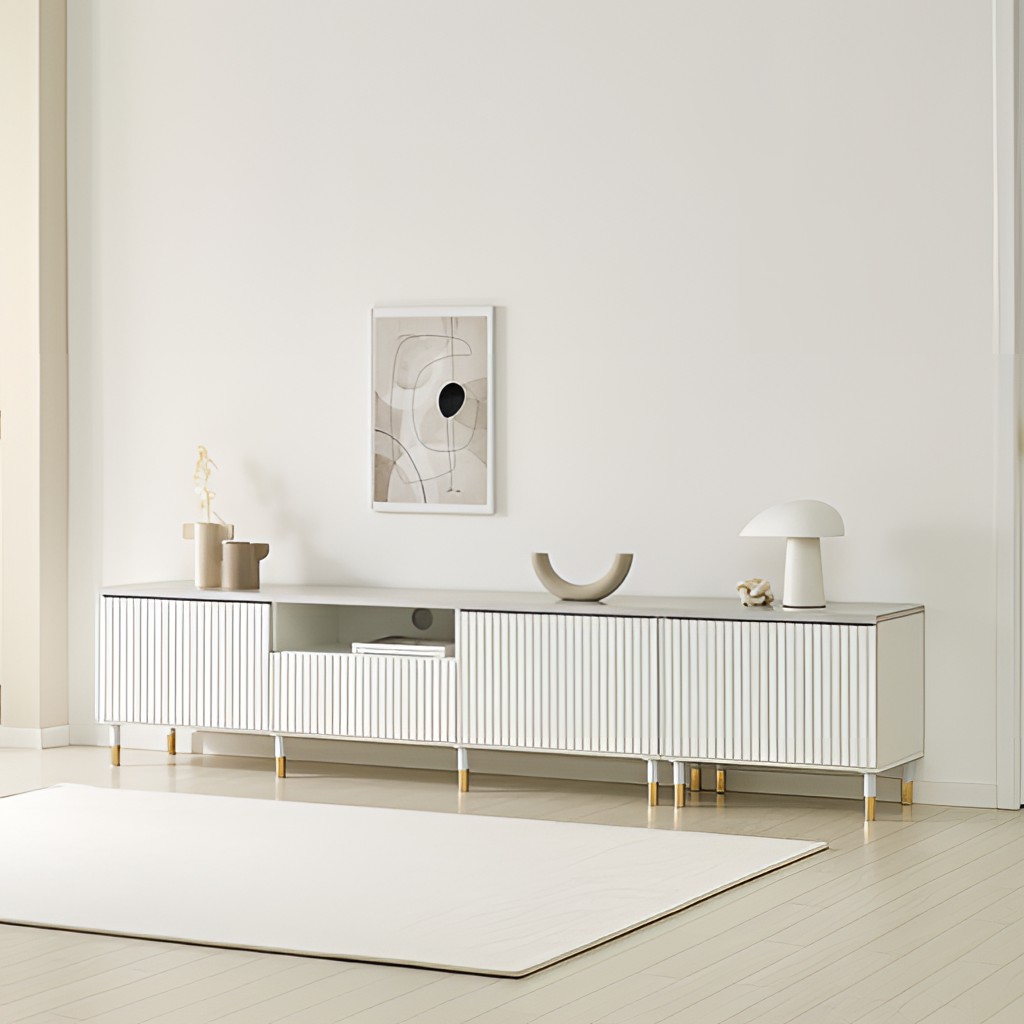
living room, white wood media console, white paint wallpaper, with solid pattern, minimalistic, wood flooring, with plank pattern